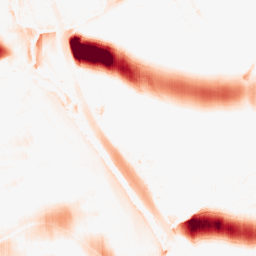
Category: morphological
Decomposition family: morphological_ellipse
Decomposition parameters: operation: opening
width: 50
height: 10
Upsampling method: bicubic_16x
Upsampling parameters: scale: 16
Upsampling scale: 16